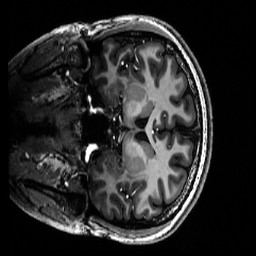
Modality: T1w
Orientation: coronal
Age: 22
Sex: female
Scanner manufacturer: siemens
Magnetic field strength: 6.98 T
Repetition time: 6 s
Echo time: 0.00299 s